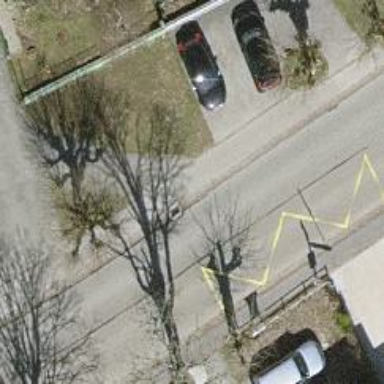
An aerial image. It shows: Parking aisle designated as service road.